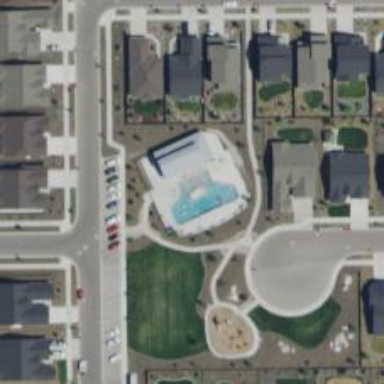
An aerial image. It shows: Outdoor swimming pool on leisure land.